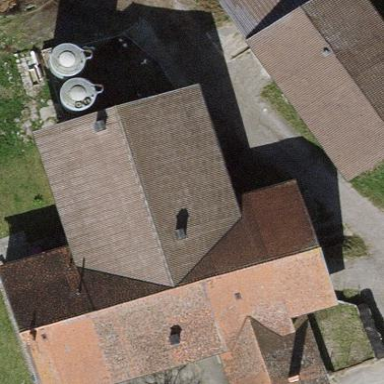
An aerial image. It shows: Farmyard area.